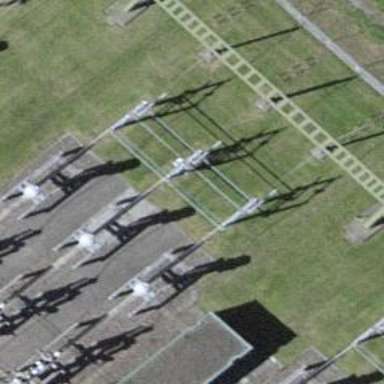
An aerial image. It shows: Three power lines with cables.